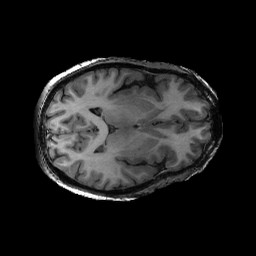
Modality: T1w
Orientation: axial
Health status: ill
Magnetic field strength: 3 T